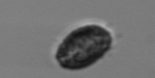
Label: Pseudochattonella_farcimen